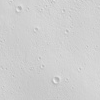
Atmospheric dust classification: not_dusty